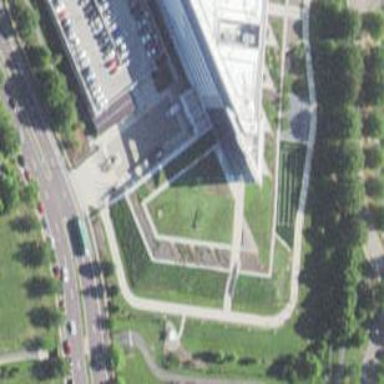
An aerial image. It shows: Office building.